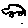
Label: car